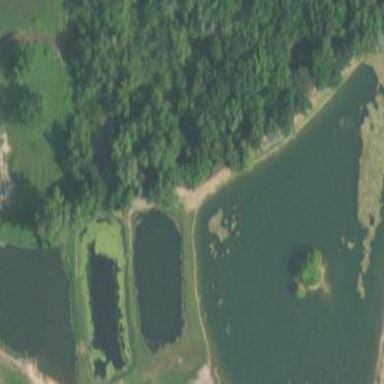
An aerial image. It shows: Pond with natural water.